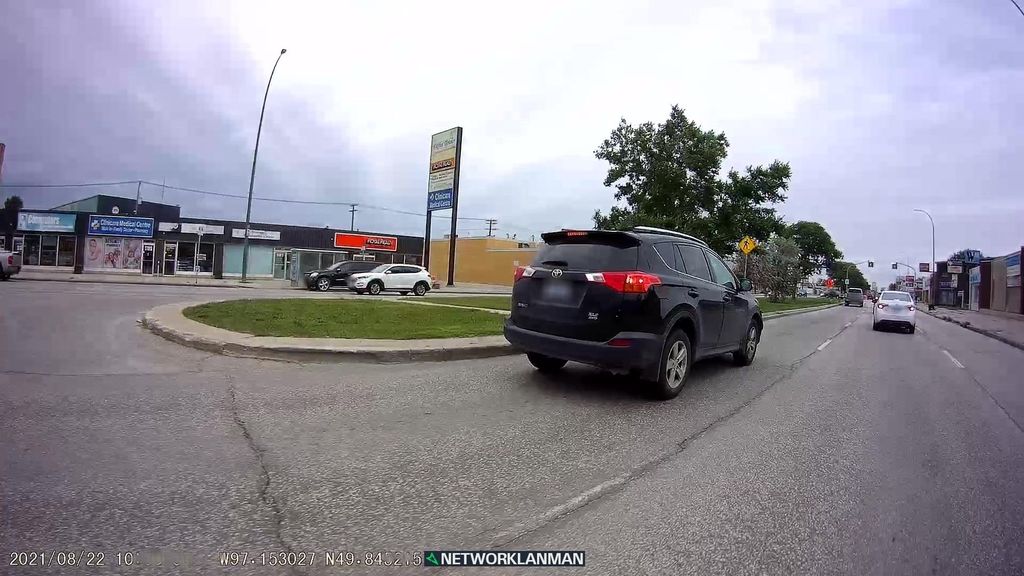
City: winnipeg